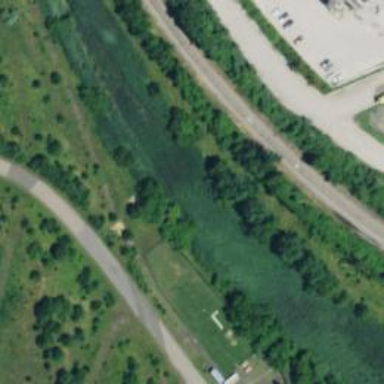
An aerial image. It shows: Disused railway spur.